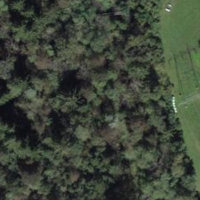
EUNIS habitat code: 44
Species observed at this site:
Aegopodium podagraria
Phytolacca americana